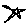
Label: star